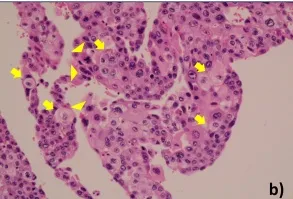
Histological findings. C) On immunostaining, tumor cells show positivity for human chorionic gonadotropin (hCG).
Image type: pathology (immunostaining)